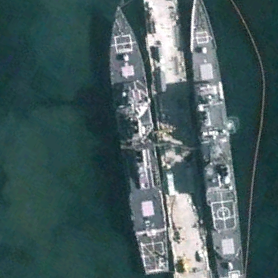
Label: destroyer